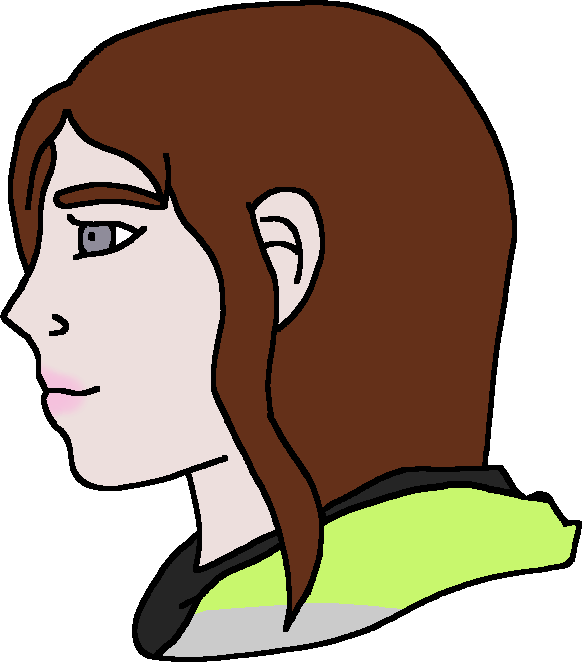
Label: 4_Yes_Chad